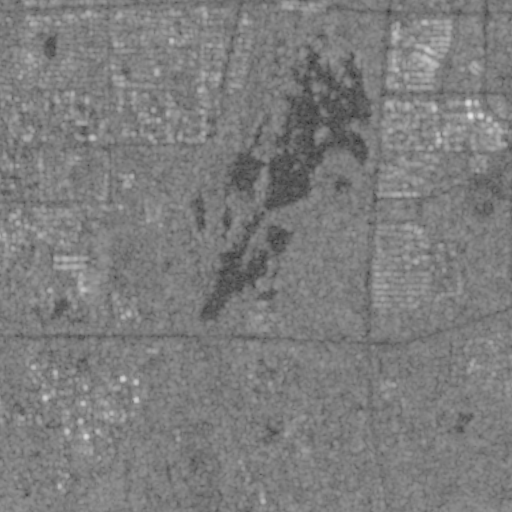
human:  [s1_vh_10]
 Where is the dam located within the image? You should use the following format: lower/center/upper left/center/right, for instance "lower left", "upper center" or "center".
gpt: The dam is located in the center of the image.
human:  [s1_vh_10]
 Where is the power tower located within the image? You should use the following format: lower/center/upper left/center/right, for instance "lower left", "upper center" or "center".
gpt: The power tower is located in the lower of the image.
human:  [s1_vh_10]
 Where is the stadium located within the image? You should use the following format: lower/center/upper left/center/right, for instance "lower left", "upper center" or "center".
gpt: The stadium is located in the center left of the image.
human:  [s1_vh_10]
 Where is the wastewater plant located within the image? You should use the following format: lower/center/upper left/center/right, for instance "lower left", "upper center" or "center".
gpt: The wastewater plant is located in the lower center of the image.
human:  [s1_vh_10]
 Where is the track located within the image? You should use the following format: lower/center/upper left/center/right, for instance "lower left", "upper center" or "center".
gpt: There is no track in the image.

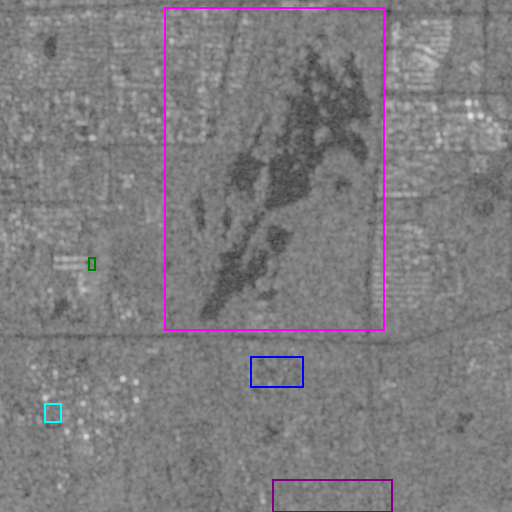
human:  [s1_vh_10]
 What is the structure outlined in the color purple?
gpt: The structure outlined in purple is a crop field.
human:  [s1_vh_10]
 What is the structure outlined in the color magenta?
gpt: The structure outlined in magenta is a park.
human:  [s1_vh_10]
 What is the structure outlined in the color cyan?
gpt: The structure outlined in cyan is a parking lot.
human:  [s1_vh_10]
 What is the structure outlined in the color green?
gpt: The structure outlined in green is a stadium.
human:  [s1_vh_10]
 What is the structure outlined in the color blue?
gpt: The structure outlined in blue is a wastewater plant.
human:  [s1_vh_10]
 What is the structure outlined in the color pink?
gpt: There is no pink outline.